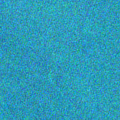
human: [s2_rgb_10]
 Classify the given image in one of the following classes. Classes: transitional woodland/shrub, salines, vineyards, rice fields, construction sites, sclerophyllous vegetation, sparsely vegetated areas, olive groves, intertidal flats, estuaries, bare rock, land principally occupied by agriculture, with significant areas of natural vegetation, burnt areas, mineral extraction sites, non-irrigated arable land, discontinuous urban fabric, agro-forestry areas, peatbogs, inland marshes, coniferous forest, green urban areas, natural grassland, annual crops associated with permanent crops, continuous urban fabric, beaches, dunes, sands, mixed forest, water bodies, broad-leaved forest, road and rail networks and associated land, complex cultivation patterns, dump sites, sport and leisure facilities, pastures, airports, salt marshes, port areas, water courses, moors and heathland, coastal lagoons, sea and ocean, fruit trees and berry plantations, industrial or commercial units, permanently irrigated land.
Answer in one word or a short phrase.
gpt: sea and ocean